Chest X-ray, AP view. Patient: 40 years old, sex F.
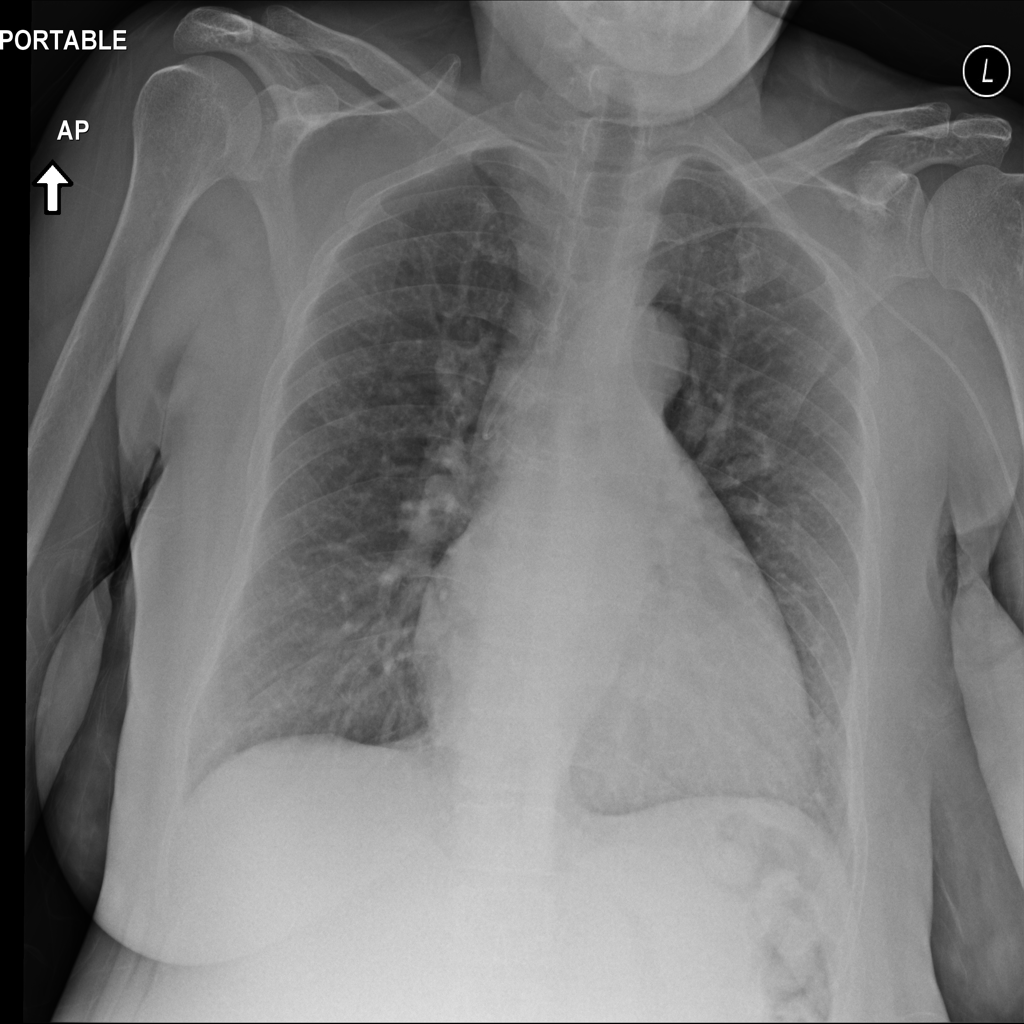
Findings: No Finding